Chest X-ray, PA view. Patient: 23 years old, sex F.
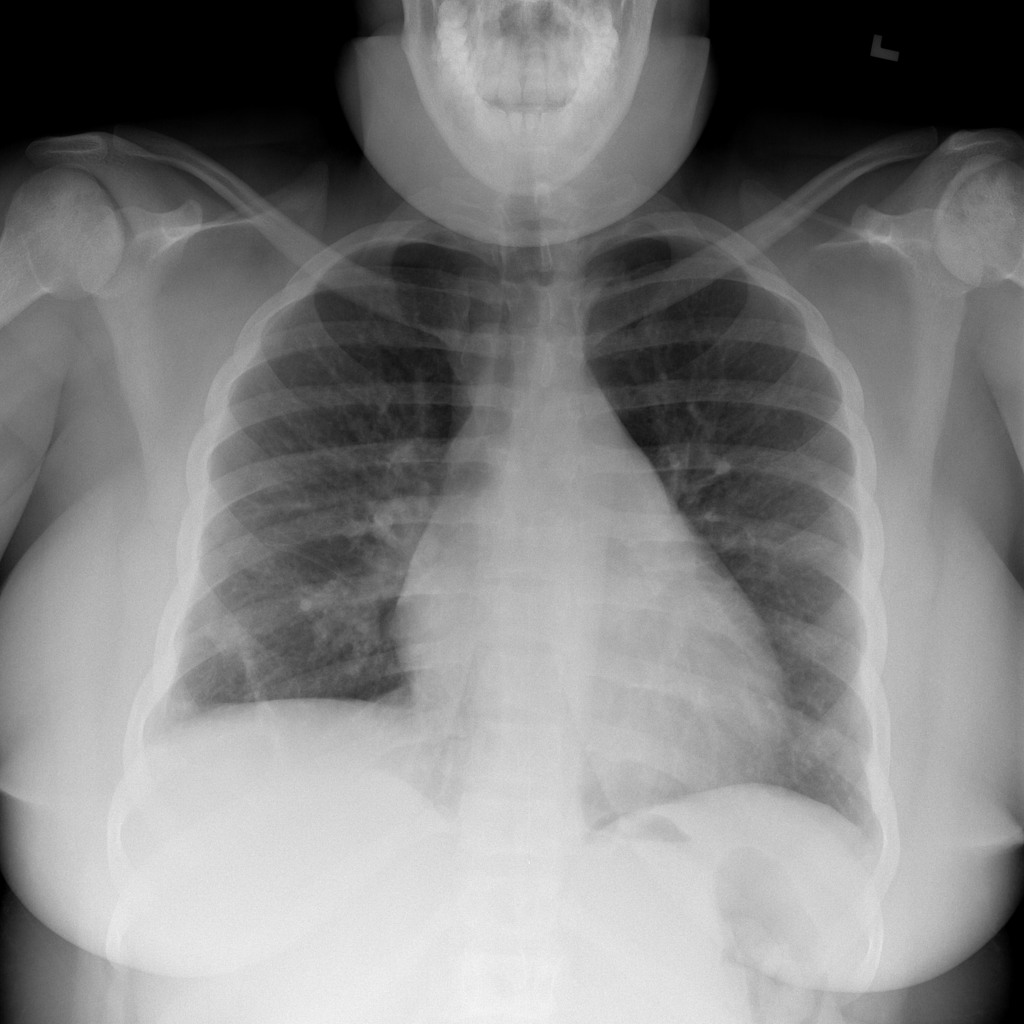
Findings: Cardiomegaly